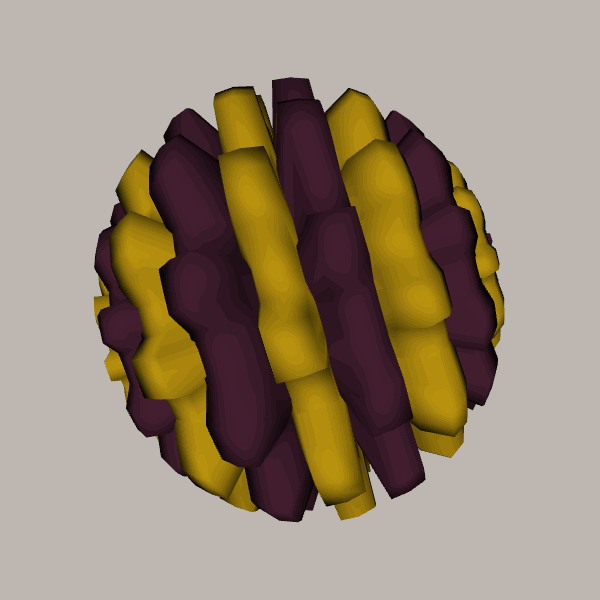
Background: light